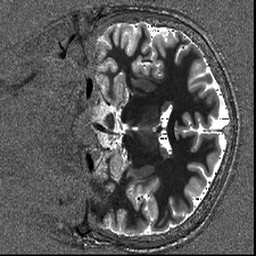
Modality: T1map
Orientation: coronal
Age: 25
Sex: male